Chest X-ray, AP view. Patient: 60 years old, sex M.
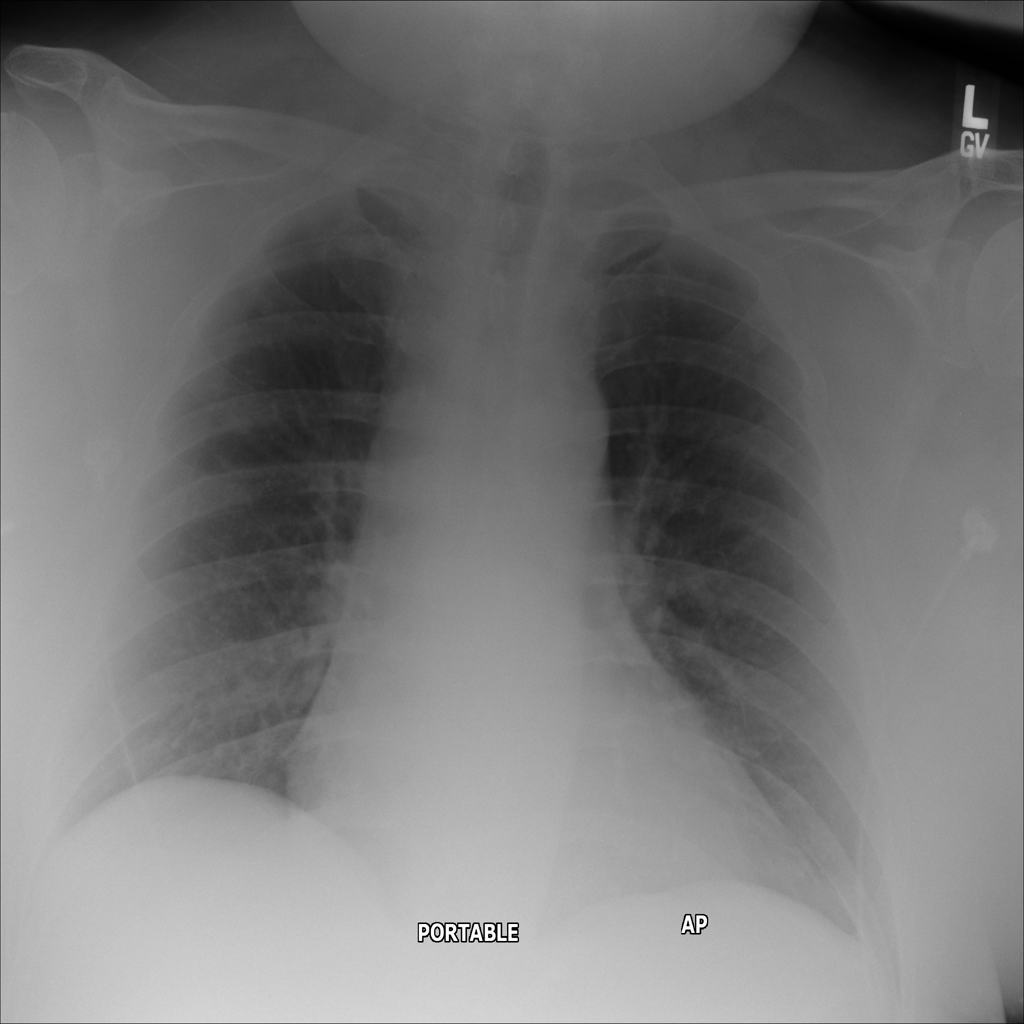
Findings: No Finding